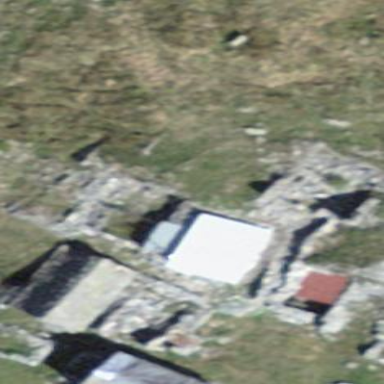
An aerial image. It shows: Historic building now in ruins.